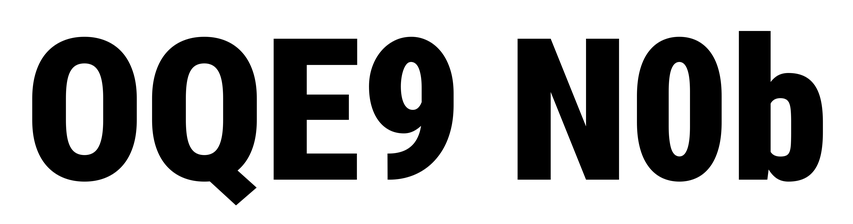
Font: Roboto_Condensed_Black